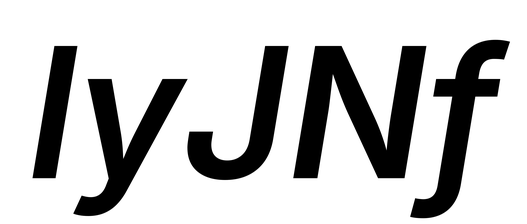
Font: Inter-Italic_SemiBold_Italic